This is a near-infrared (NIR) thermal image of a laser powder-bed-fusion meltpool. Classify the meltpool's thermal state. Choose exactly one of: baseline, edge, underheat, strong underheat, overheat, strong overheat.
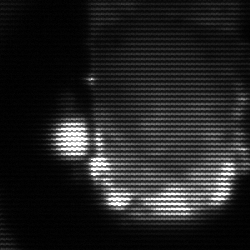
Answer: baseline